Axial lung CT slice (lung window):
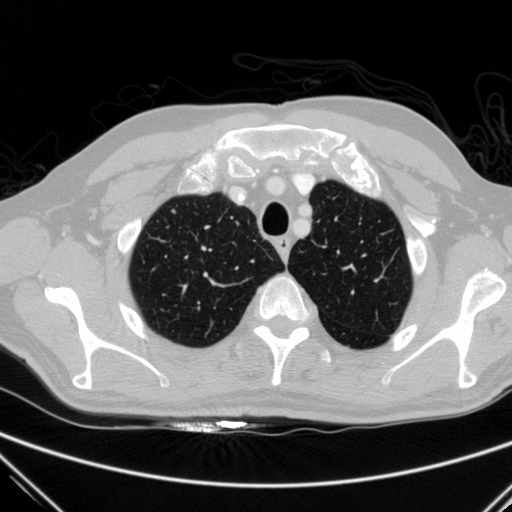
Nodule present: yes
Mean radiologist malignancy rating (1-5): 3